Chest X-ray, PA view. Patient: 26 years old, sex F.
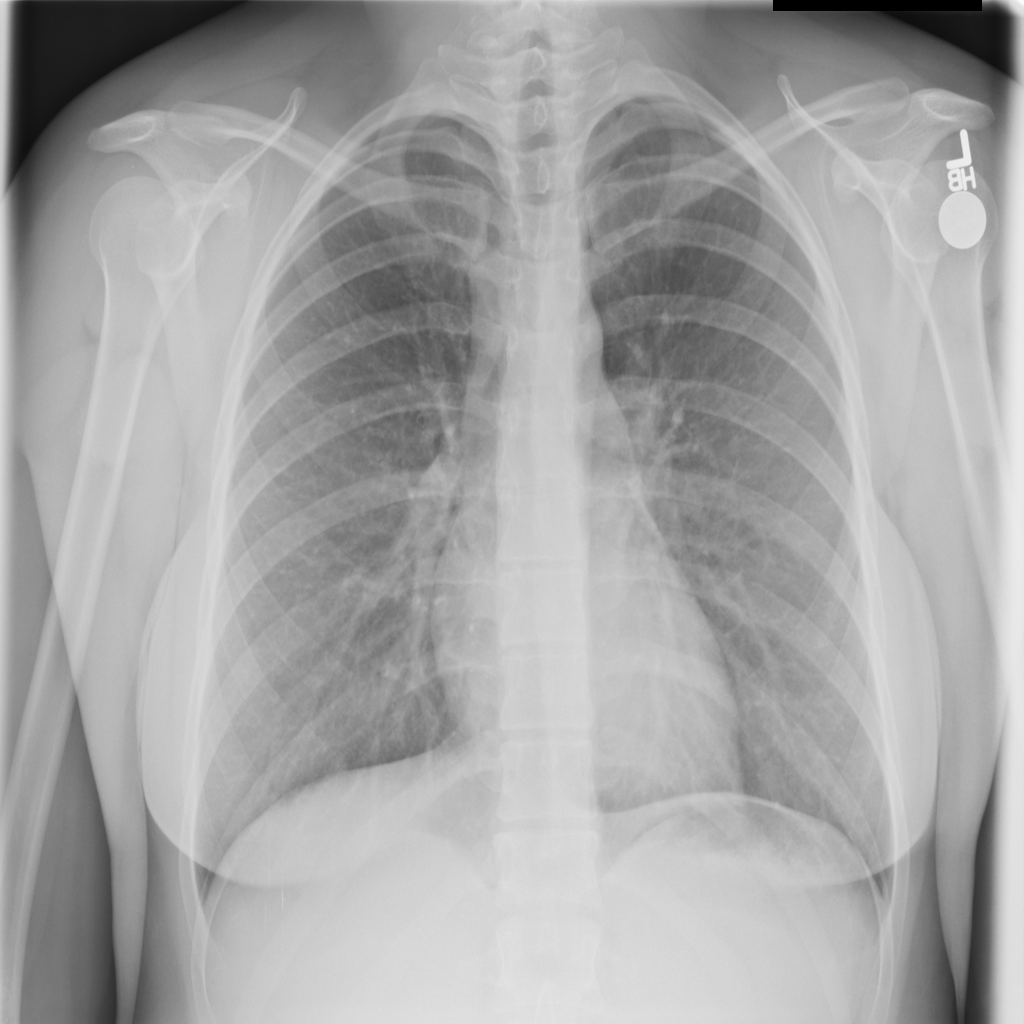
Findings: No Finding